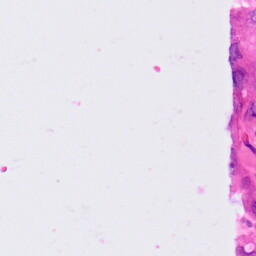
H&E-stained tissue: Lung